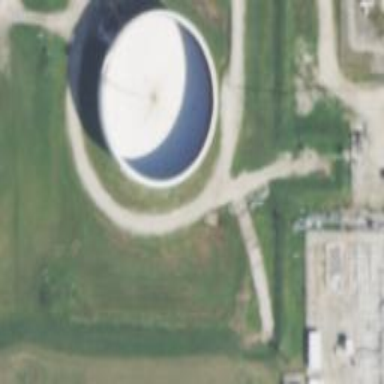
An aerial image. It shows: Building with storage tank.